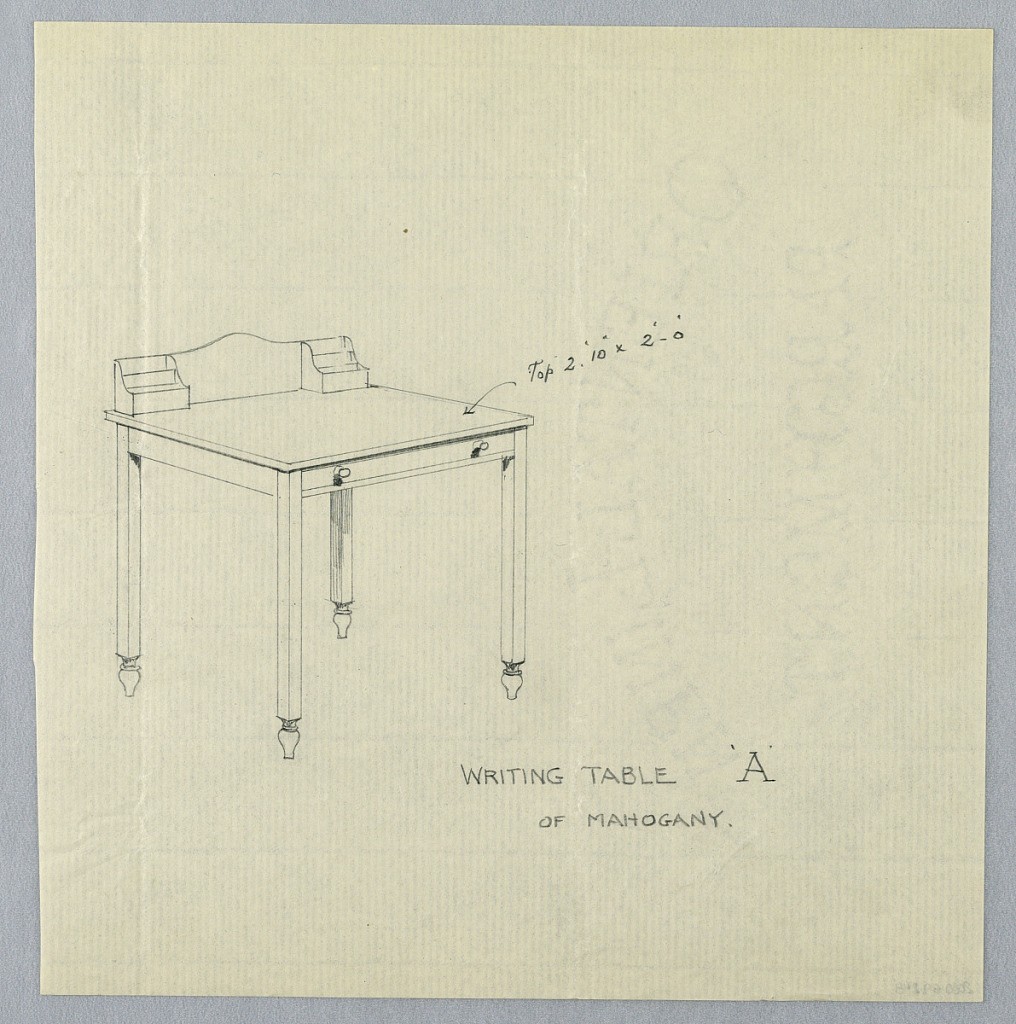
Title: Design for Simple Writing Table "A" with Straight Square Legs
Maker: A.N. Davenport Co.
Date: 1900–05
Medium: Graphite on thin cream paper
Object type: Drawing
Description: Simple two-tiered writing desk raised on 4 square legs terminating in inverted flame-shaped feet; narrow drawer